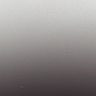
Metastatic tissue present: no